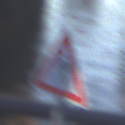
Verkehrszeichen: FussgaengerRechts
Umgebung: Outdoor, Urban
Tageszeit: SunriseSunset
Wetter: Clear
Licht: Natural
Jahreszeit: NotSpecified
Kontrast: MediumContrast